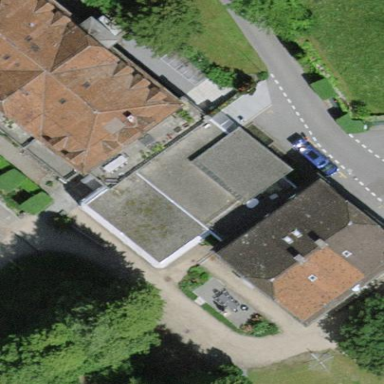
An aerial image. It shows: School building.